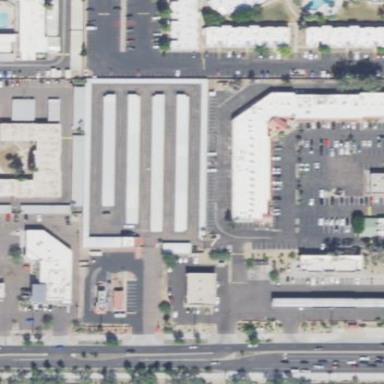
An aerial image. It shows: Storage rental shop.